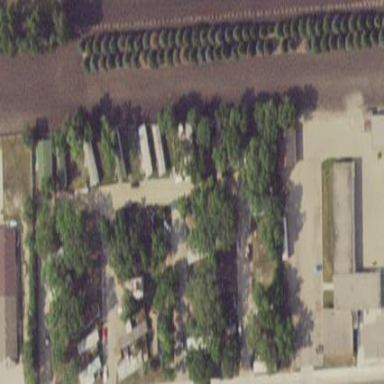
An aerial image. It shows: Residential area known as trailer park.